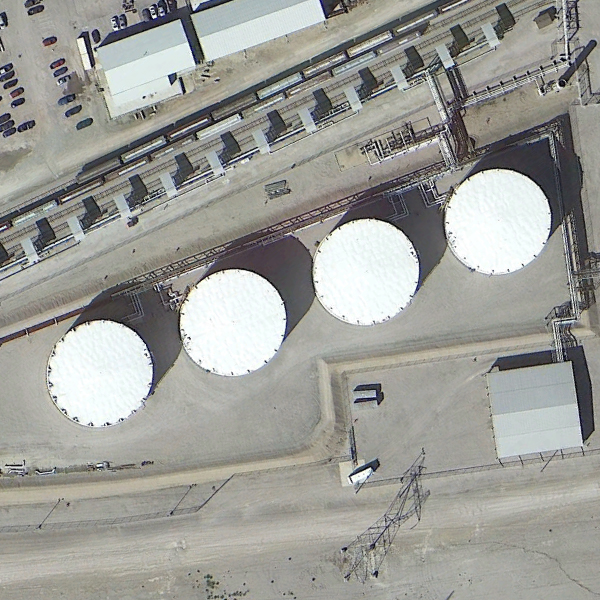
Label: StorageTanks